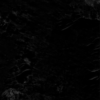
Label: not_dusty